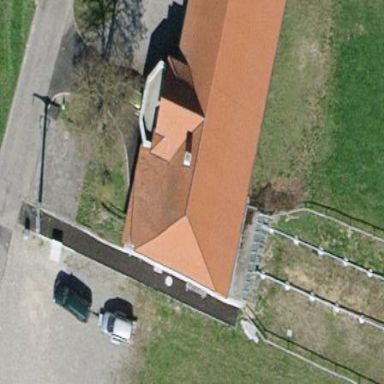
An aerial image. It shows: Shooting sport building.